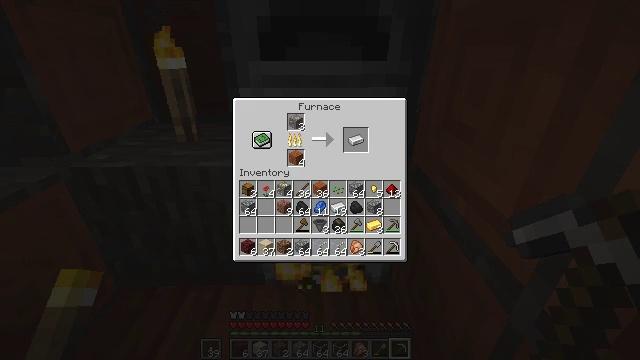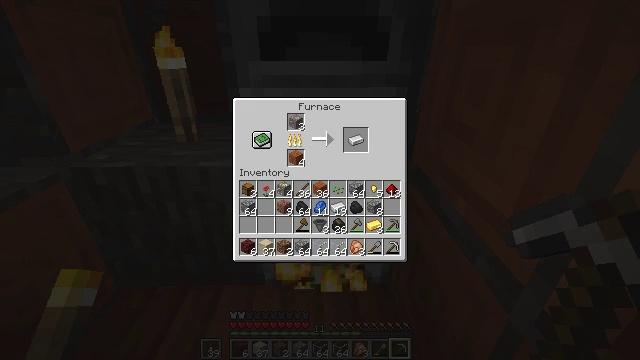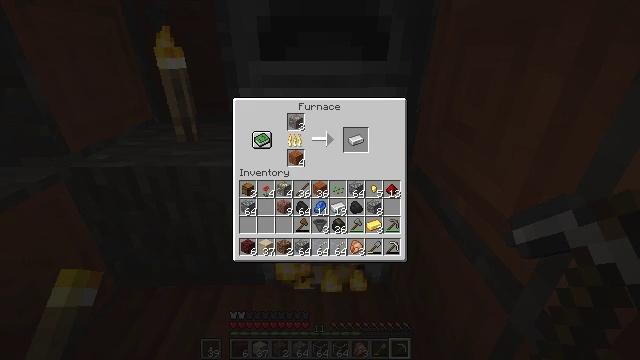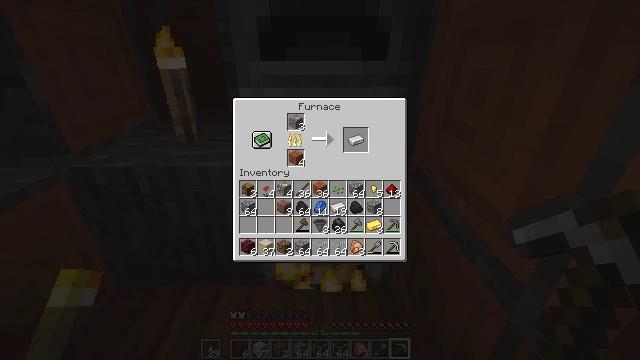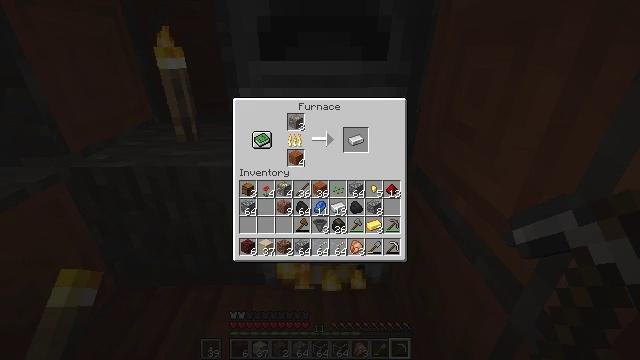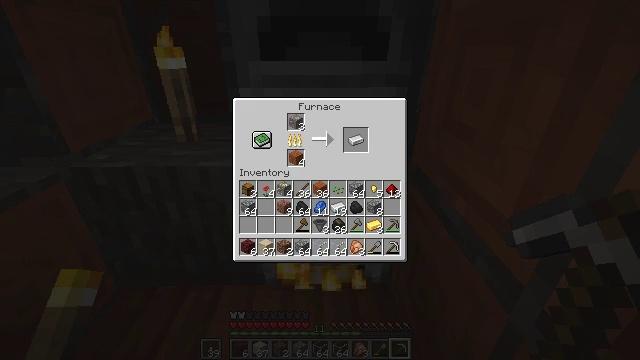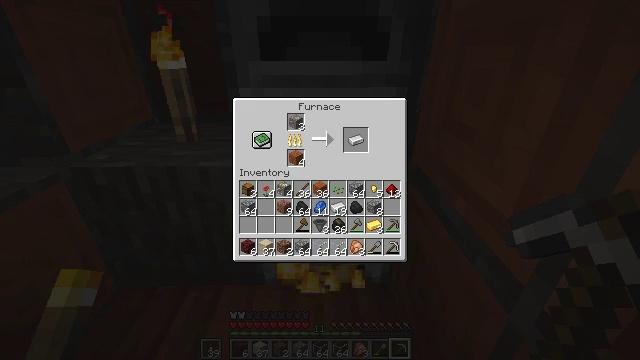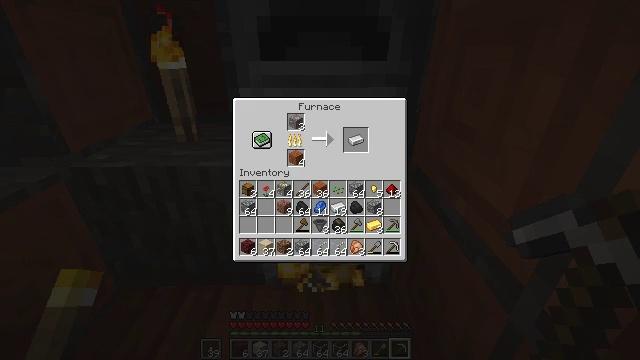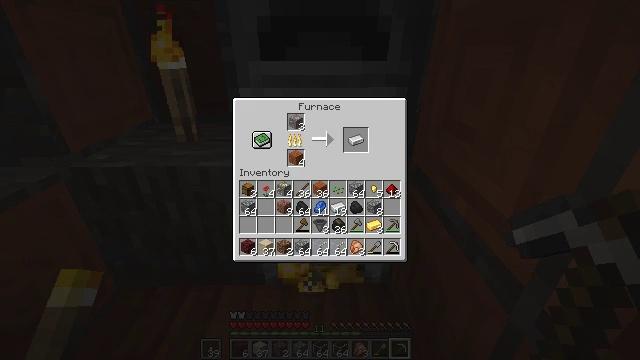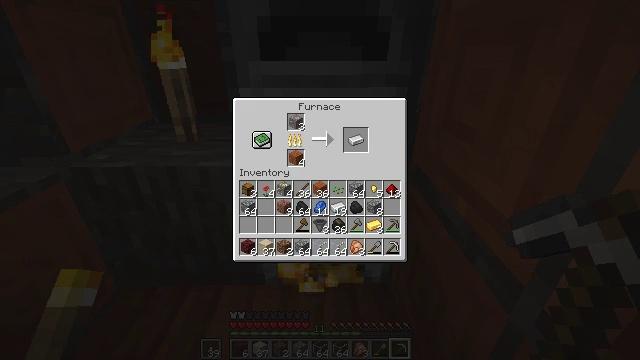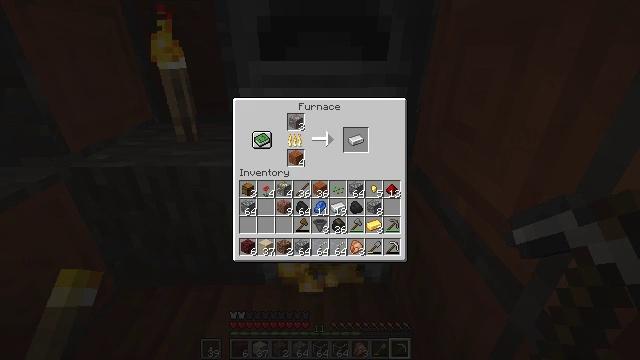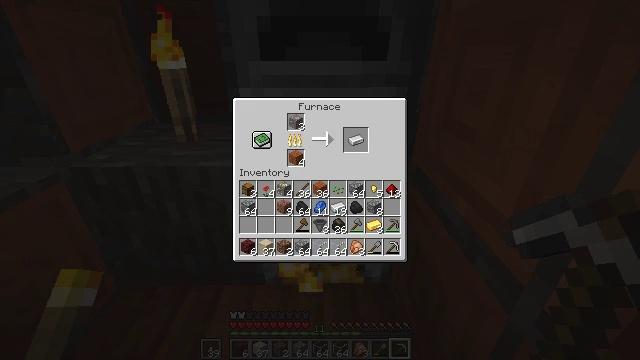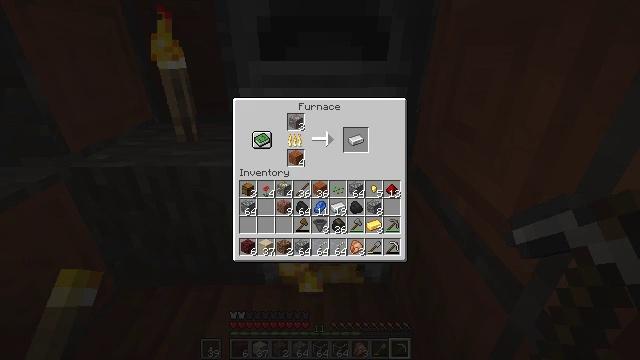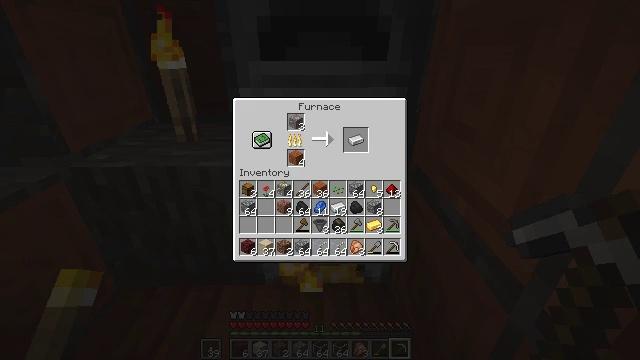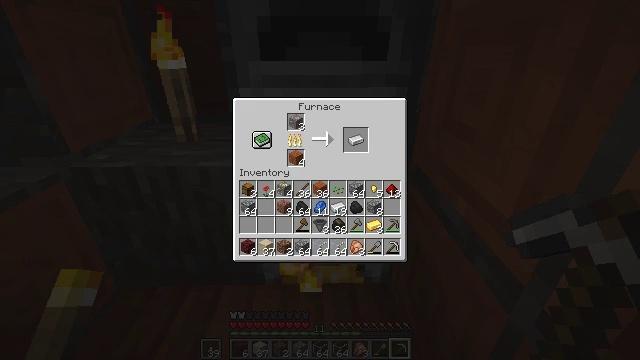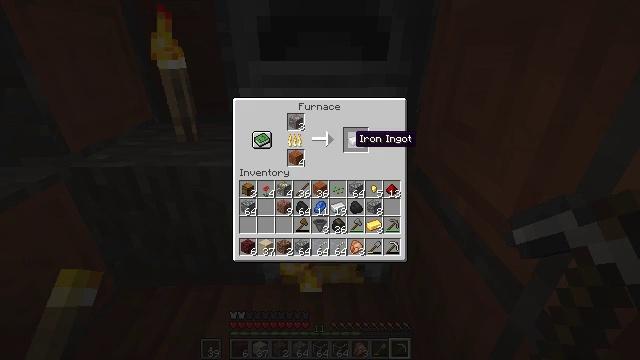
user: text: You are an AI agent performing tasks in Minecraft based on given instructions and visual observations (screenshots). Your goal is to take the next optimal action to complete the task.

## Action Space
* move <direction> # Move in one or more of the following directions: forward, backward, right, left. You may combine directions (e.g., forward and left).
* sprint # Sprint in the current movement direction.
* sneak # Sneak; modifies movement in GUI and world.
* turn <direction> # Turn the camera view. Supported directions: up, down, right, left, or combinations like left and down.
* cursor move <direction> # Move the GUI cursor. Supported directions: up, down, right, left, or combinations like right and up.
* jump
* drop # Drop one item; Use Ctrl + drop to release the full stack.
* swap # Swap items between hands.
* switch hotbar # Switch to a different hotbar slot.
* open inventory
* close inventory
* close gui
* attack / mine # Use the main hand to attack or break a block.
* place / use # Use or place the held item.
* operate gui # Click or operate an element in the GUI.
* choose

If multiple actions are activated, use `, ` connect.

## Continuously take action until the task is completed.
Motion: motion action
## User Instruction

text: Use acacia planks to craft an acacia sign.
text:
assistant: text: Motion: cursor move up
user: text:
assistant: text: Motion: no_op
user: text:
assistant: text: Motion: no_op
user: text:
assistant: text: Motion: no_op
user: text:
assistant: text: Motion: no_op
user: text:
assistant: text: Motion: no_op
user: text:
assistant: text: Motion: no_op
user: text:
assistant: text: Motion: no_op
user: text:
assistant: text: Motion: no_op
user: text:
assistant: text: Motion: no_op
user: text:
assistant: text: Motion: no_op
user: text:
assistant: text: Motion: no_op
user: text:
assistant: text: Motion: no_op
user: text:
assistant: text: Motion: no_op
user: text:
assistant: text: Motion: no_op
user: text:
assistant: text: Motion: no_op
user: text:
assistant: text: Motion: no_op
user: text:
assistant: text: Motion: no_op
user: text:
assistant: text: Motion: no_op
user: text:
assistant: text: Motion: no_op
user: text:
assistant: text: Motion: no_op
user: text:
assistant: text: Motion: no_op
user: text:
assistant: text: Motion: no_op
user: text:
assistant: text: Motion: no_op
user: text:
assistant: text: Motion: no_op
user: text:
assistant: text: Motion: no_op
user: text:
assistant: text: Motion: no_op
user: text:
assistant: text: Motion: no_op
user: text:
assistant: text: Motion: no_op
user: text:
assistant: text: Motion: no_op